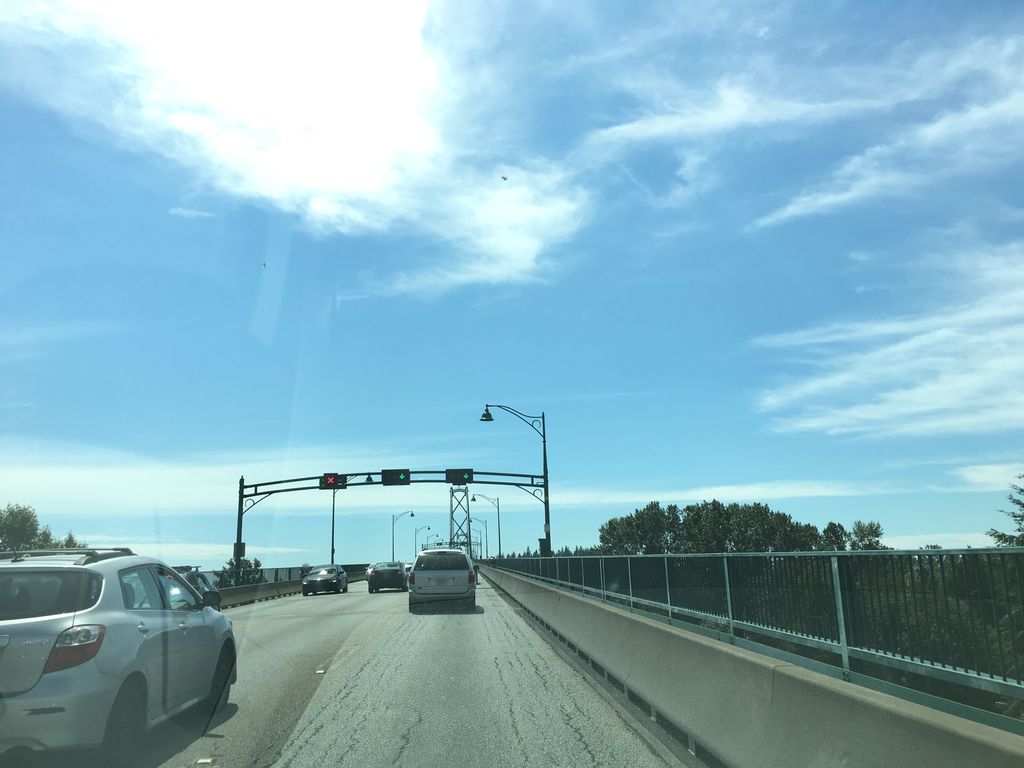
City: vancouver